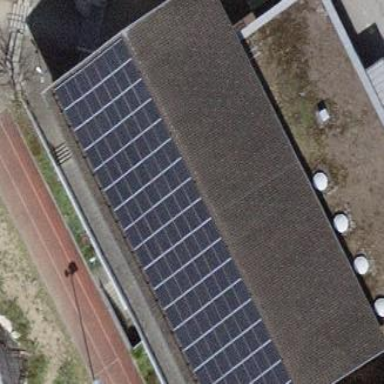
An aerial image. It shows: Solar power generator.